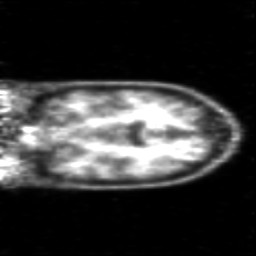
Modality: PET
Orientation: coronal
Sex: female
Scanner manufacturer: siemens